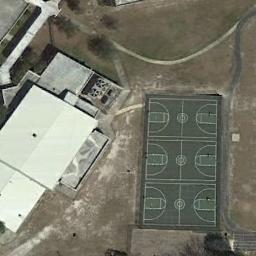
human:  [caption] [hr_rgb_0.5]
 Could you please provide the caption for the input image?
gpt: Three basketball courts on the lawn and some white buildings beside .

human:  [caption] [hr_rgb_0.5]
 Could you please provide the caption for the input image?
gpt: There are three basketball courts in the middle of open place next to a building .

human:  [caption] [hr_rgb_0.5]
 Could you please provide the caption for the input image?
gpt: There are three basketball courts next to the house .

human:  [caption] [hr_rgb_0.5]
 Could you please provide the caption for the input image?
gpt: The basketball courts on the bare land are next to the building .

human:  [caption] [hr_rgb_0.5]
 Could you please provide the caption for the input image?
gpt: The building is next to the basketball courts .